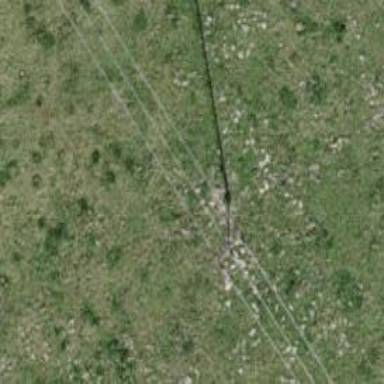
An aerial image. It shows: Minor power line with 3 cables.